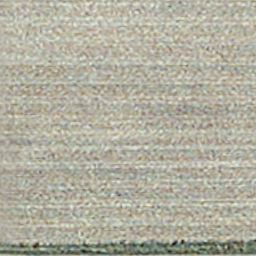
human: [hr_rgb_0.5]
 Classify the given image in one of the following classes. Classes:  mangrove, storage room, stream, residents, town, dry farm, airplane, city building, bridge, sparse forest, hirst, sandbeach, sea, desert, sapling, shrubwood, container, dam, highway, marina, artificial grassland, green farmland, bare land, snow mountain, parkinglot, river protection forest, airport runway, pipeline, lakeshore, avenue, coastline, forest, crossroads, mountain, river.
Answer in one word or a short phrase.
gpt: dry farm